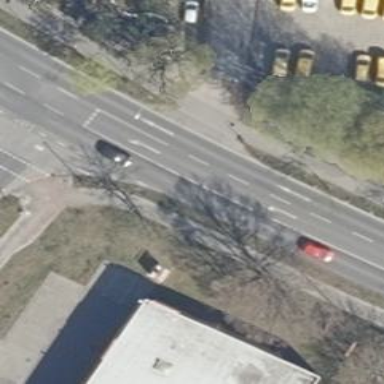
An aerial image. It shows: Secondary road with asphalt surface. It has separate sidewalks on both sides.